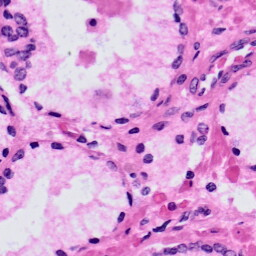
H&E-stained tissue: Prostate